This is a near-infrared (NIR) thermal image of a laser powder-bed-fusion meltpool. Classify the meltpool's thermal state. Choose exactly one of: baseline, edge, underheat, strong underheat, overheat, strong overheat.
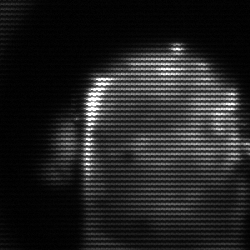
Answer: baseline